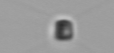
Label: Chaetoceros_tenuissimus